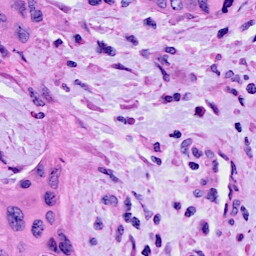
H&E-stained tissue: Cervix